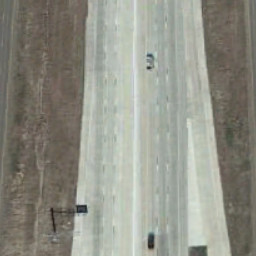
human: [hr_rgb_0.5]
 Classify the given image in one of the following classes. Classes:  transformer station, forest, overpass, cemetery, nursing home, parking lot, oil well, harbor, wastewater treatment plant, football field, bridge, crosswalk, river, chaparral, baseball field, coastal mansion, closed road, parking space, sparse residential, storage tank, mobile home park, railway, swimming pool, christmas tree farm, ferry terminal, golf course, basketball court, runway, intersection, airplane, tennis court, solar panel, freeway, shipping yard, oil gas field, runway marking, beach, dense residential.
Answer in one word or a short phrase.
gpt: freeway